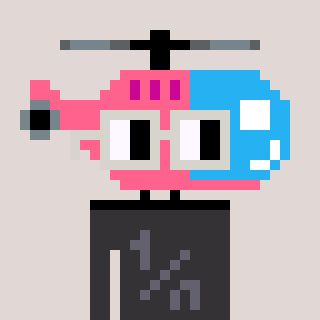
a pixel art character with square light gray glasses, a helicopter-shaped head and a grayscale-colored body on a warm background